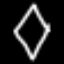
Label: diamond